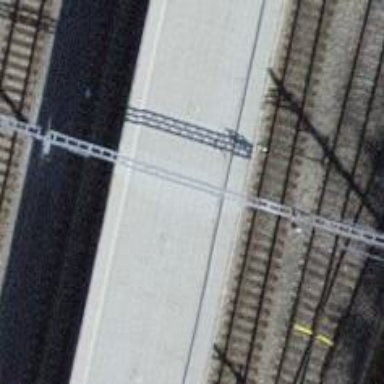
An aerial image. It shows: Platform edge at railway station.